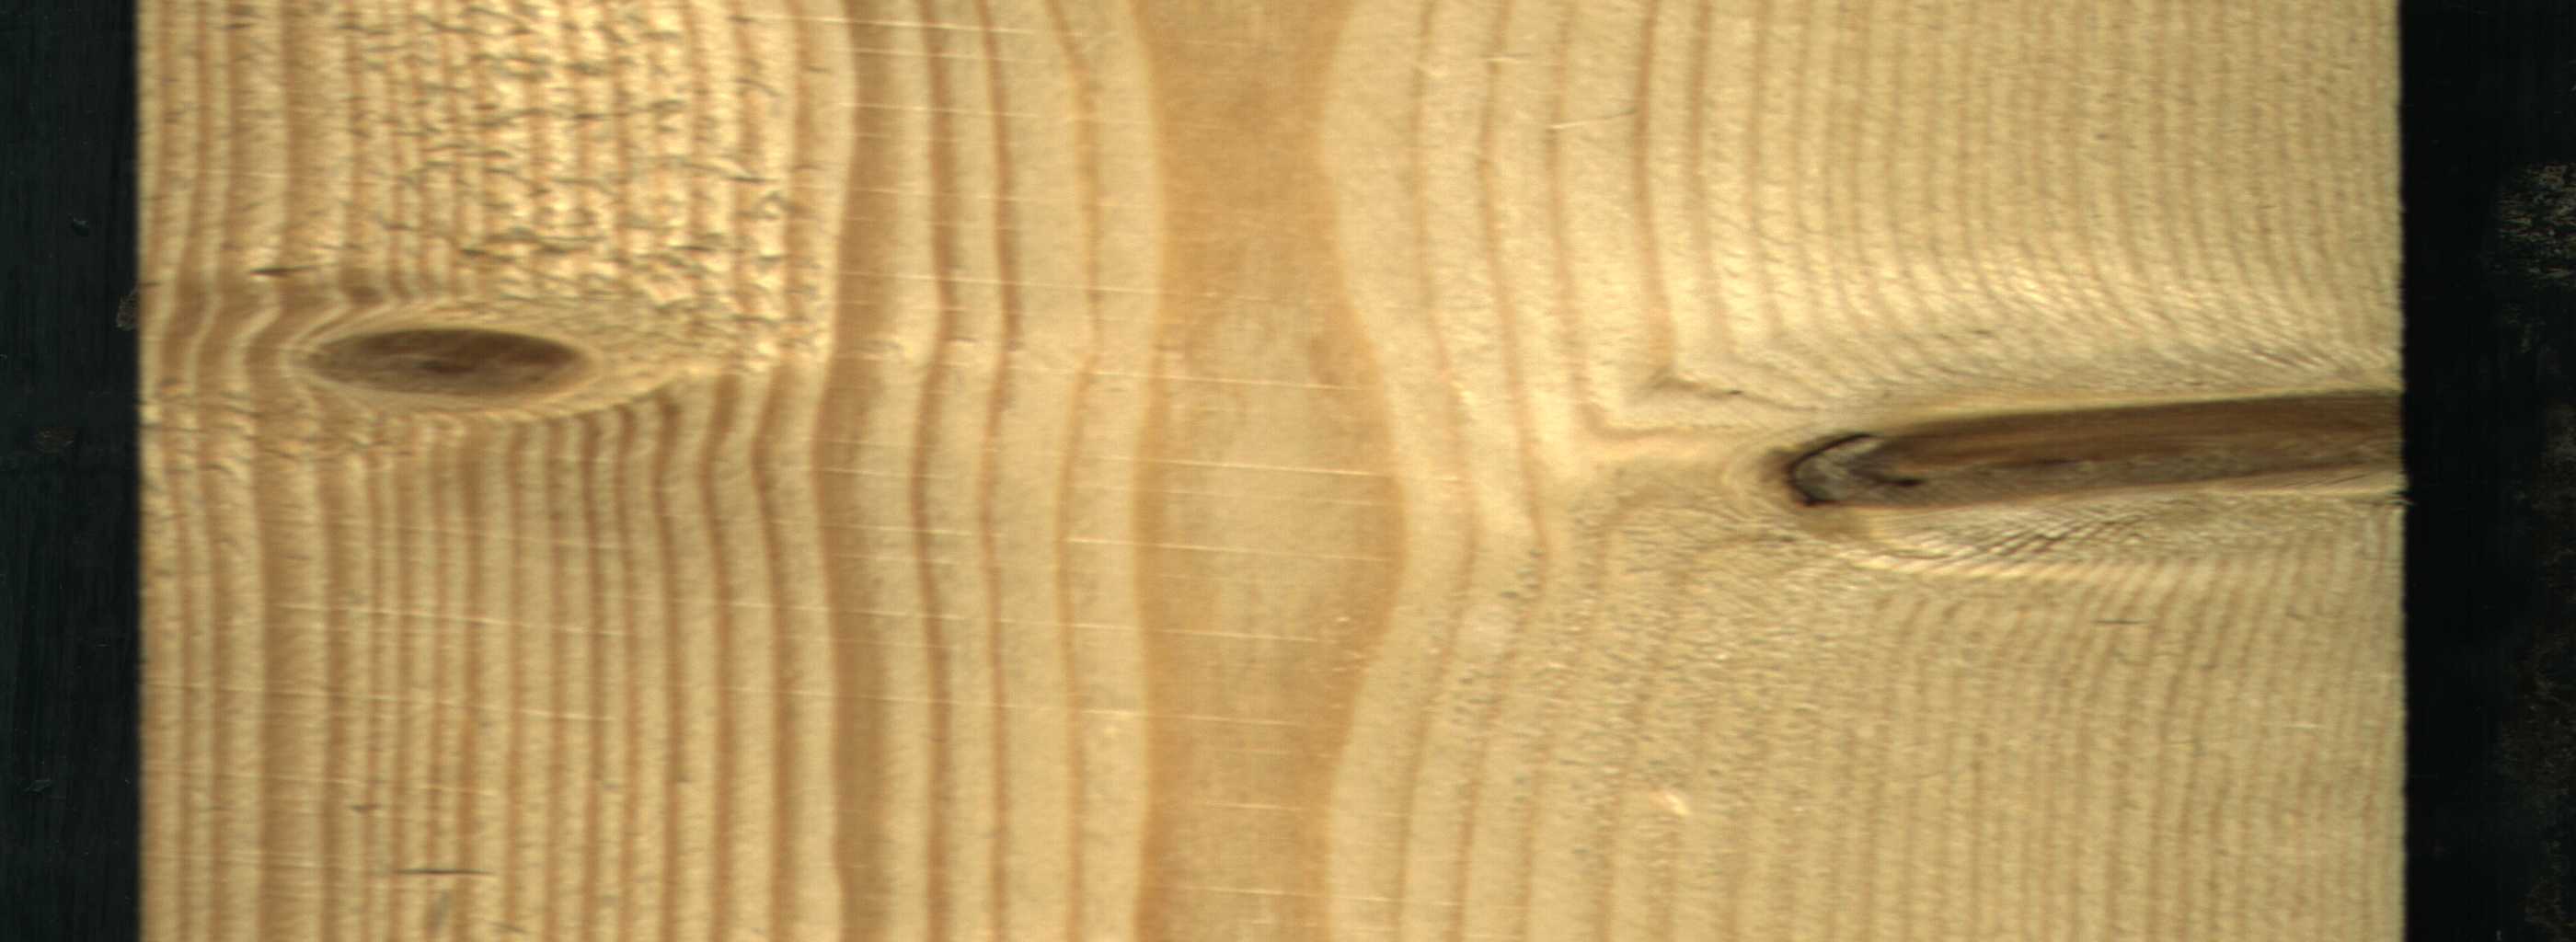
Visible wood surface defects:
Dead_Knot
Live_Knot